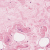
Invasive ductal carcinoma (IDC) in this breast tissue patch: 0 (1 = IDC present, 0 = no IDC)